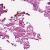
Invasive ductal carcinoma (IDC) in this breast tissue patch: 0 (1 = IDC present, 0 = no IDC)